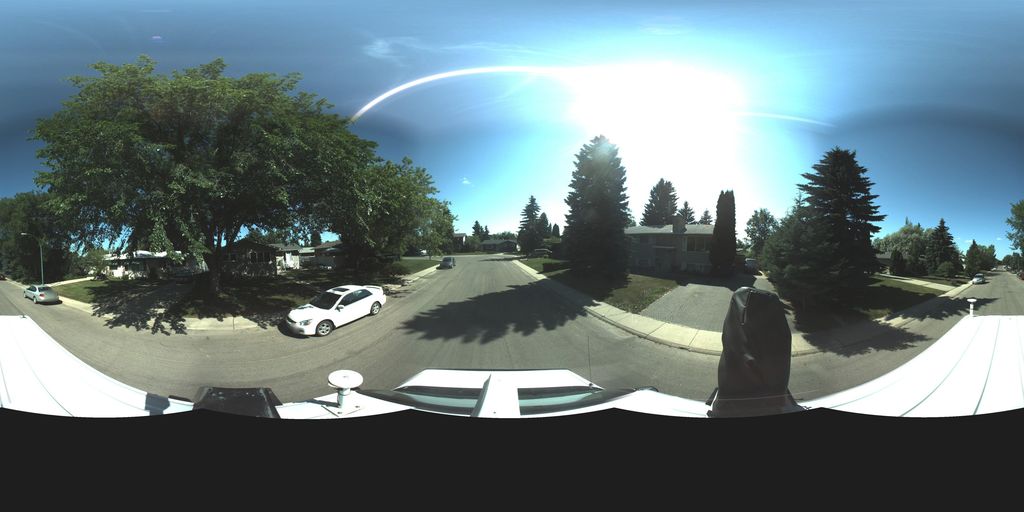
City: saskatoon